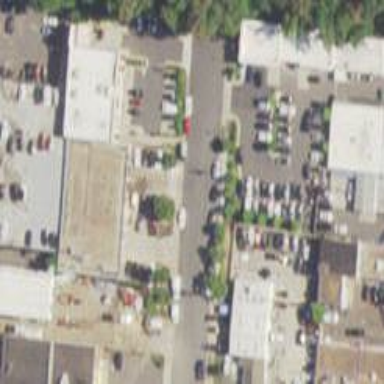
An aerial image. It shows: Retail area where car repair shops are located.